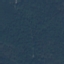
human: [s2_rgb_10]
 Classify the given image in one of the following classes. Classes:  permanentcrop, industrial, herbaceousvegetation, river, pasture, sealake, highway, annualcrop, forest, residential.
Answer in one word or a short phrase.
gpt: Forest